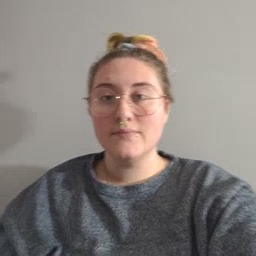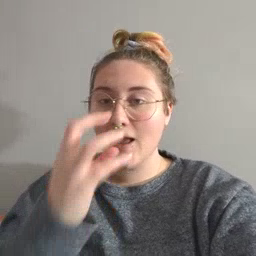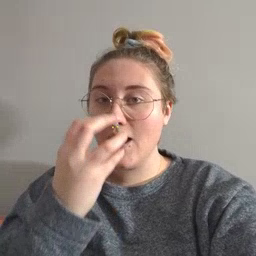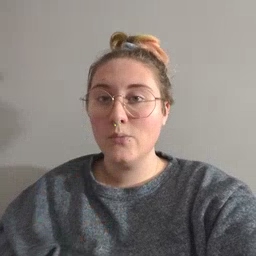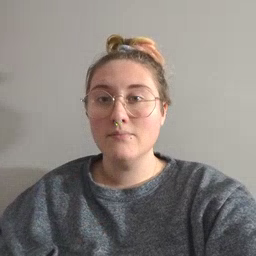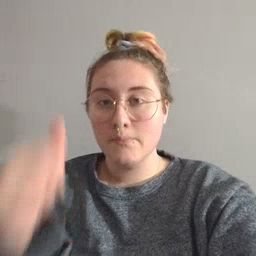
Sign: clown